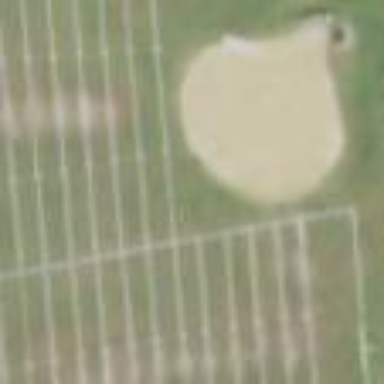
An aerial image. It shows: Baseball pitch for leisure land.